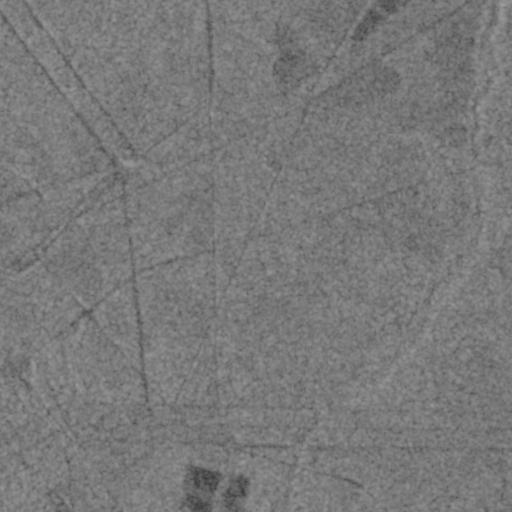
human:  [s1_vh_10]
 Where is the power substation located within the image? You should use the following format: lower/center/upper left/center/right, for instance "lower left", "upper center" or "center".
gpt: The power substation is located in the upper left of the image.
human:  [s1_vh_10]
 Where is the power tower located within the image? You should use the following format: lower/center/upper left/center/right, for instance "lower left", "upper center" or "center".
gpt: The power tower is located in the left of the image.
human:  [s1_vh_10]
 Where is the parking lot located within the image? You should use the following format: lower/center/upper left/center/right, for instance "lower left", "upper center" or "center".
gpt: There is no parking lot in the image.

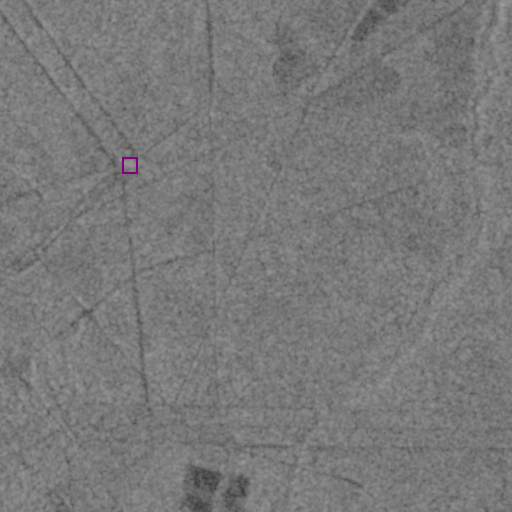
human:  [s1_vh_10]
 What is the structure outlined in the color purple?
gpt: The structure outlined in purple is a power substation.
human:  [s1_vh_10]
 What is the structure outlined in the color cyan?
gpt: There is no cyan outline.